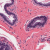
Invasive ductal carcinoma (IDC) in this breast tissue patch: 0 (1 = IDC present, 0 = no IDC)